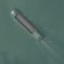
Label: Sand_carrier